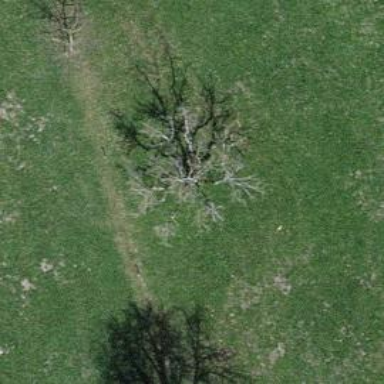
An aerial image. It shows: Single tag "natural: tree."